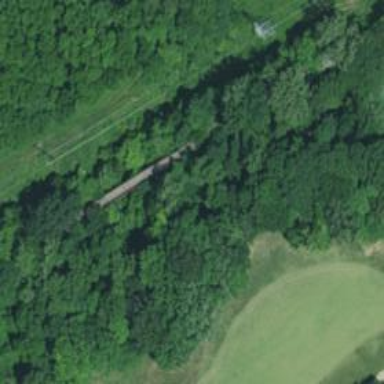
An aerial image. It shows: Asphalt cycleway beside abandoned railway.